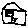
Label: house